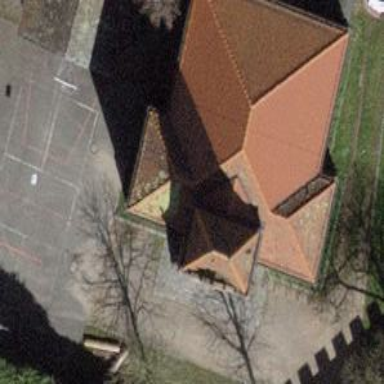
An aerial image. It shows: View of roof with edges.